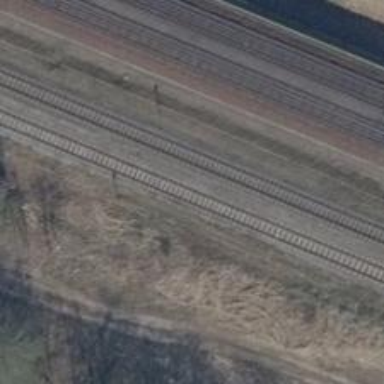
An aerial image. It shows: Railway siding for service.